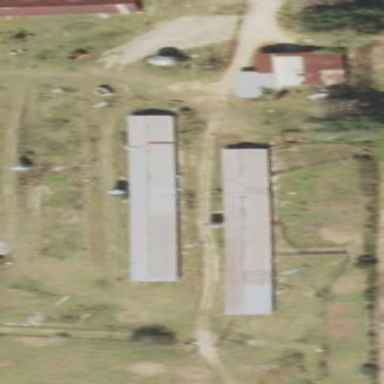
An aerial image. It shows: Poultry farmyard.